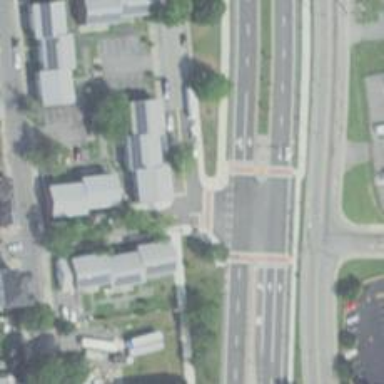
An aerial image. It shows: Road with stop sign.